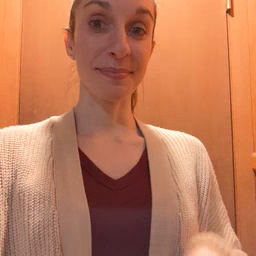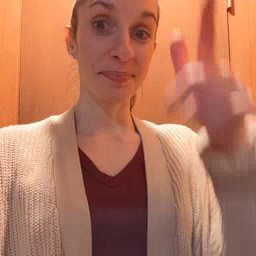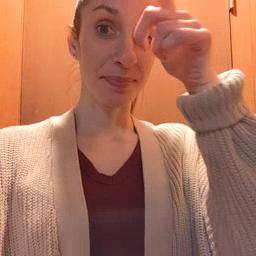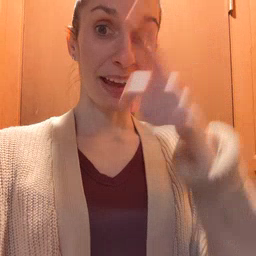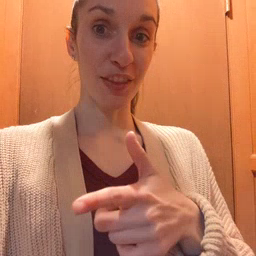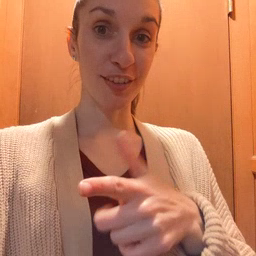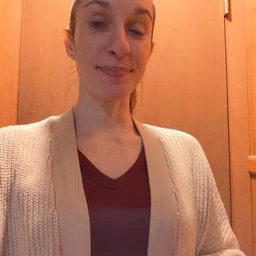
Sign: brother